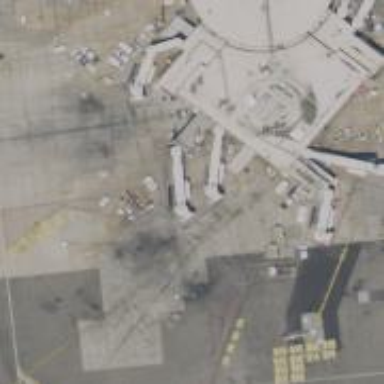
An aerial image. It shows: Airport gate.